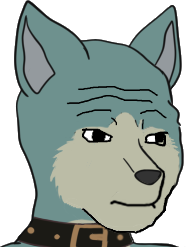
Label: 5_Animal